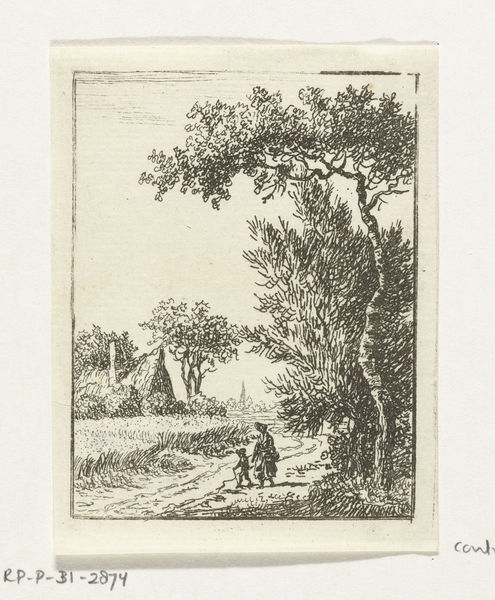
Titel: Vrouw met kind op landweg
Künstler: Anthonie van den Bos
Standort: Amsterdam
Institution: Rijksmuseum
Schlagwörter: maison, arbre, enfant, mere, chemin, ble